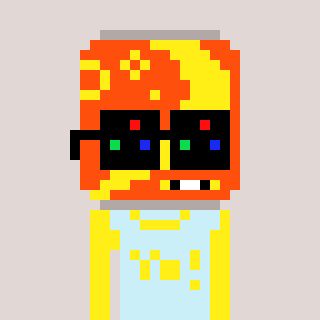
a pixel art character with square black sunglasses, a pop-shaped head and a cold-colored body on a warm background